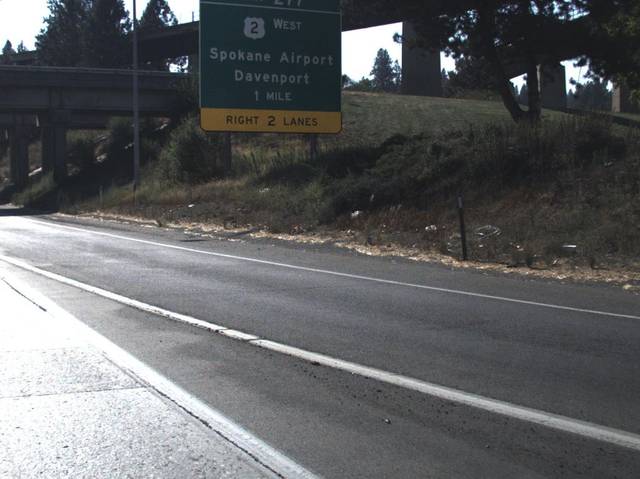
Region: United States
Coordinates: 47.647, -117.451